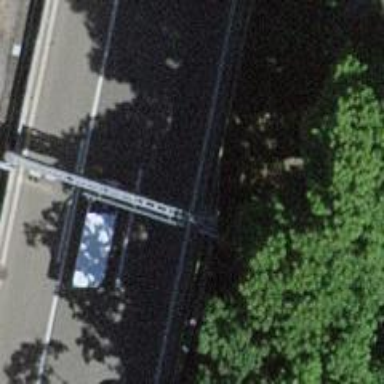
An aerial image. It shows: Bridge with gantry structure.